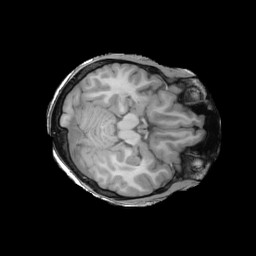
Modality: T1w
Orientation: axial
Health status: ill
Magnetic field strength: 3 T